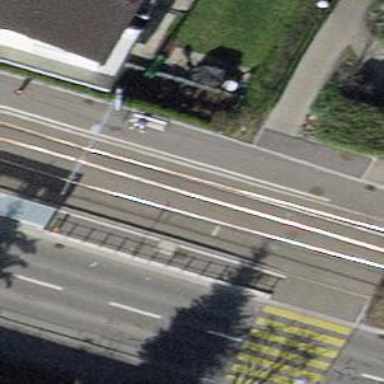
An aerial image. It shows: Tram stop with stop position for public transport.